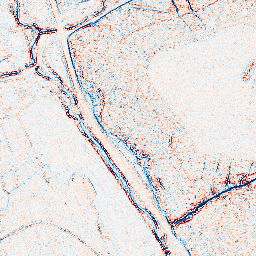
Category: classical
Decomposition family: uniform
Decomposition parameters: size: 3
Upsampling method: sinc_hamming
Upsampling parameters: scale: 2
kernel_size: 8
Upsampling scale: 2